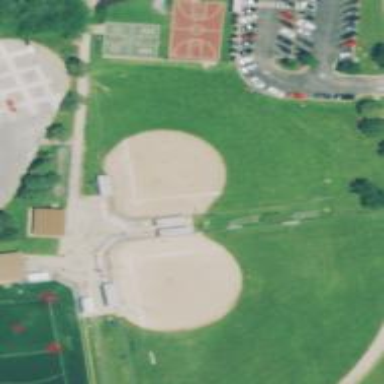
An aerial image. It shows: Baseball pitch for leisure and sports activities.